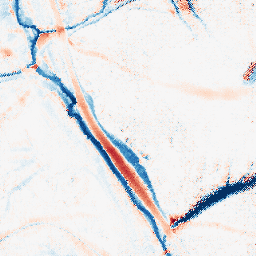
Category: morphological
Decomposition family: morphological_ellipse
Decomposition parameters: operation: average
width: 20
height: 20
Upsampling method: regularized
Upsampling parameters: scale: 4
lambda_reg: 0.1
Upsampling scale: 4